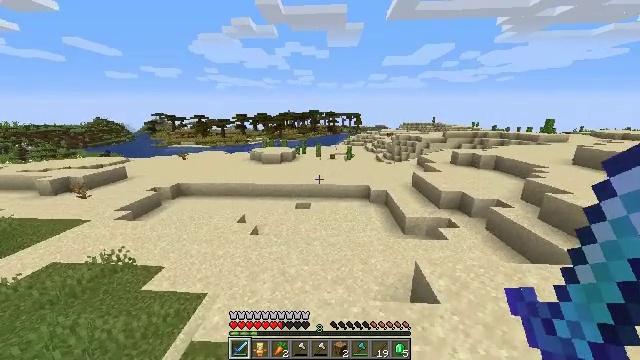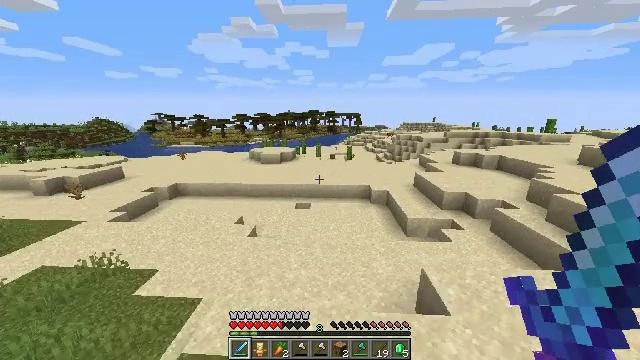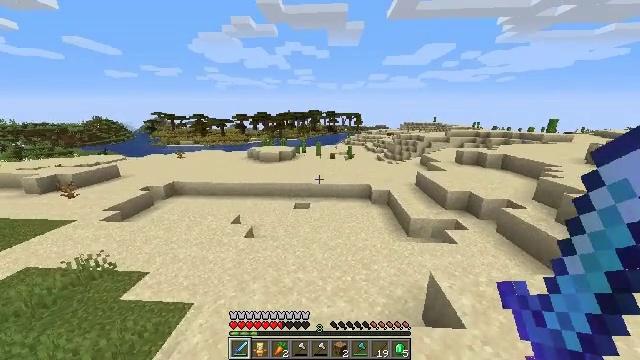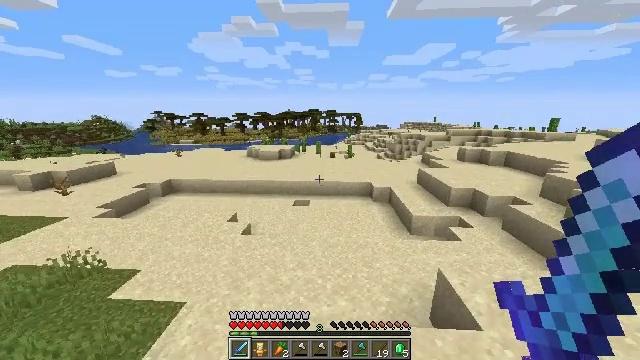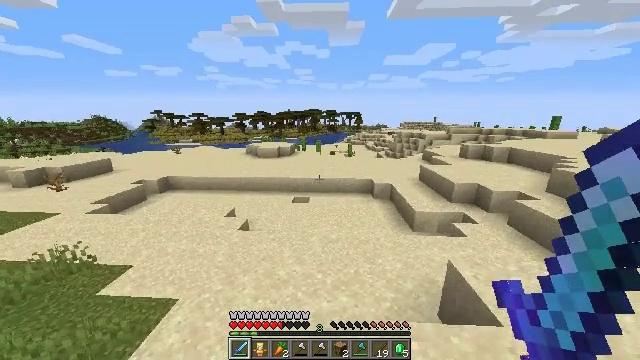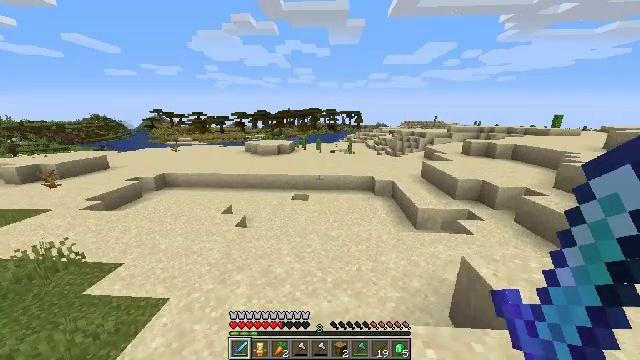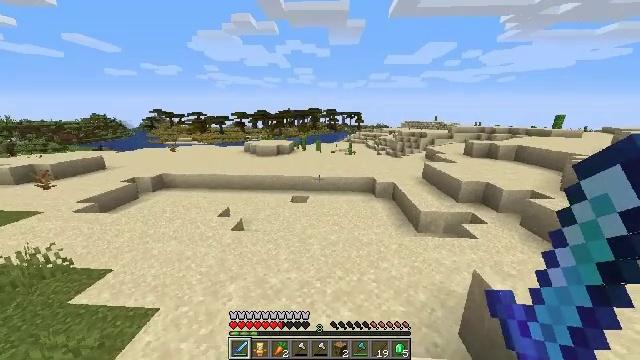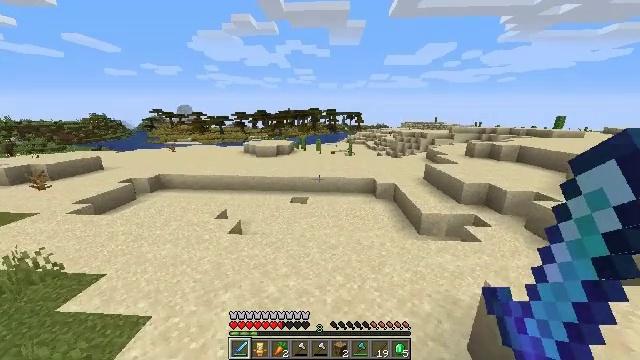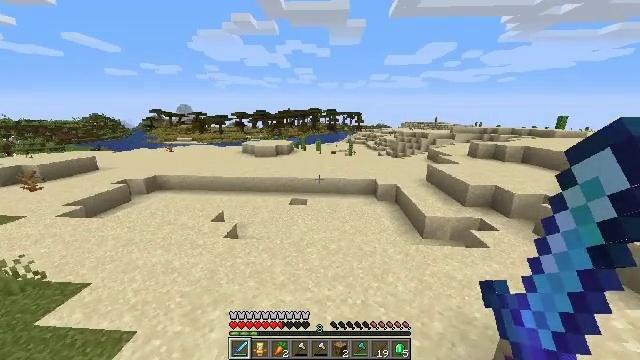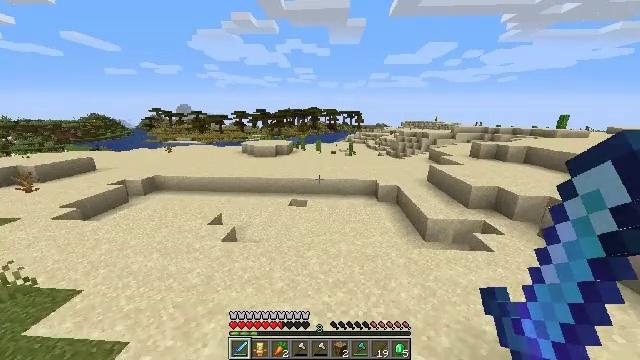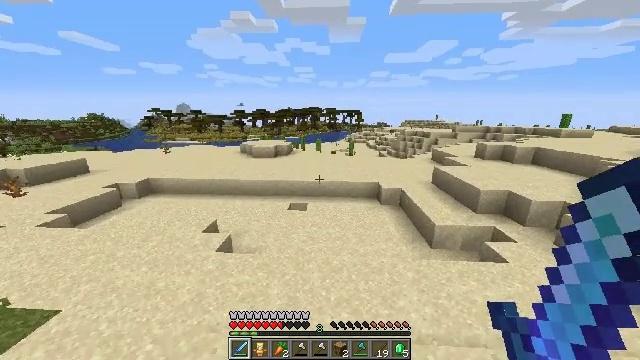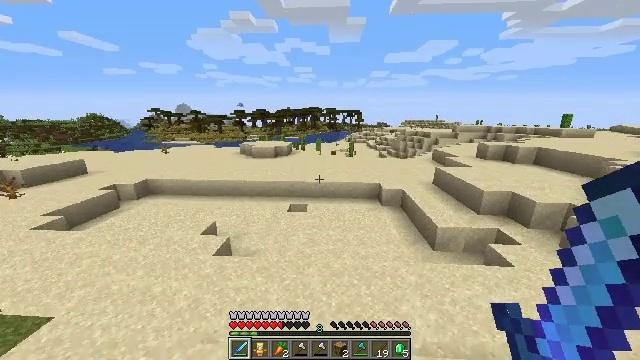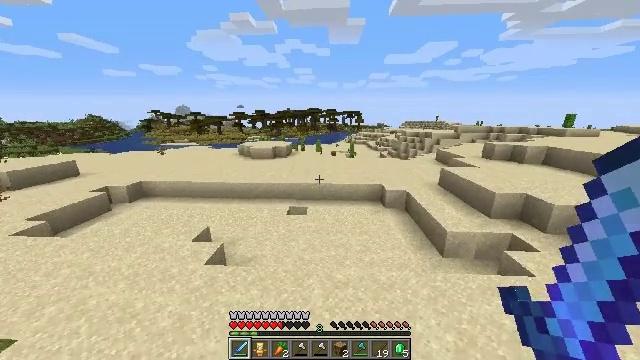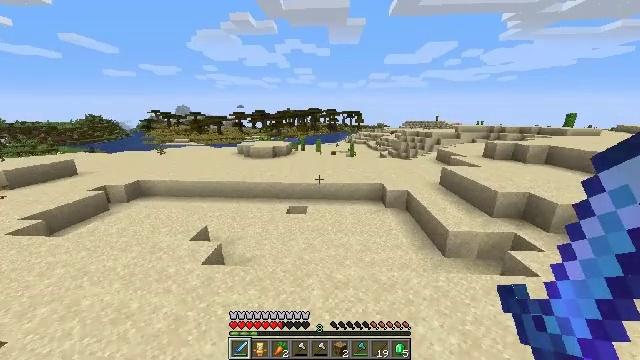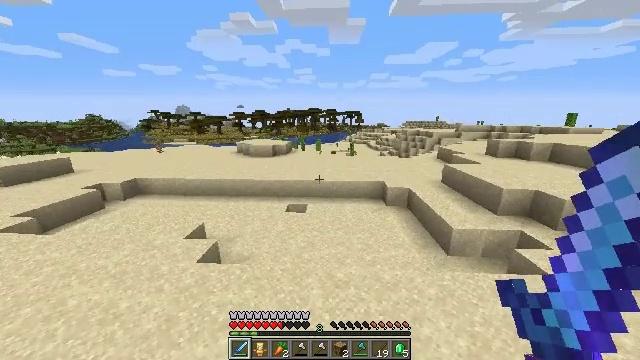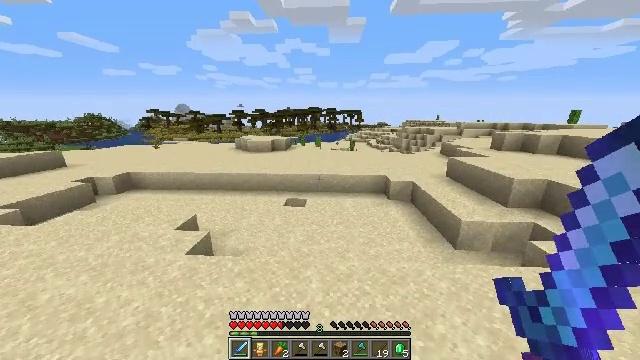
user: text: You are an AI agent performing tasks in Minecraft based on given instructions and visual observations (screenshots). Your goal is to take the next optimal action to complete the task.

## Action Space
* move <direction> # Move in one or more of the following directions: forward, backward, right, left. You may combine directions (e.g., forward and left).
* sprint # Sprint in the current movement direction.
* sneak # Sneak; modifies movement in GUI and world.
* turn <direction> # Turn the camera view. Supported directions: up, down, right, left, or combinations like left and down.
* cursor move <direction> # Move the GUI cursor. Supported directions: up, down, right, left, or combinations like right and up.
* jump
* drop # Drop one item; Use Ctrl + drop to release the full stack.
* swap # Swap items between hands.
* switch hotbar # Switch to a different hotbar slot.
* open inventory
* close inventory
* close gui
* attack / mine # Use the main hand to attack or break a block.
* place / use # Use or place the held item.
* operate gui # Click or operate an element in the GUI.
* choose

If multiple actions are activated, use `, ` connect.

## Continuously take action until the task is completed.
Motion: motion action
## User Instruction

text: Collect the dead bush from dry areas.
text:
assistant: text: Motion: move forward
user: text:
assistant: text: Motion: move forward
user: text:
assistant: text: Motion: move forward
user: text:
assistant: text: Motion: move forward
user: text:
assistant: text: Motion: move forward
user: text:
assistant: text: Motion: move forward
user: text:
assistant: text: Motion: move forward
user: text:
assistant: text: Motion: move forward
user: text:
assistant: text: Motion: move forward
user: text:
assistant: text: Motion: move forward
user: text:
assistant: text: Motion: move forward
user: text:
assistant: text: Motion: move forward
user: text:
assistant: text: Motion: move forward
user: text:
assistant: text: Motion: move forward
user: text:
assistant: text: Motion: move forward
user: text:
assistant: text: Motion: move forward
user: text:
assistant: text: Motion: move forward
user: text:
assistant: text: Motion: move forward
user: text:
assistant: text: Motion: move forward
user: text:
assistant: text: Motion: move forward
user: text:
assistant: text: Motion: move forward
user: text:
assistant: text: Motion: move forward
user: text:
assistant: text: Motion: move forward
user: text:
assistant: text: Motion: move forward
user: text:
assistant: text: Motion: move forward
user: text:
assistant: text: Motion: move forward
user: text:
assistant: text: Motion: move forward
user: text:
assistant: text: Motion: move forward
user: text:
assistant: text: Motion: move forward
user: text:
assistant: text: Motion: move forward